Question: Here's the code from my
Controller Page
'''
public function table1(){
$this->load->model('test_model');
$data['value']= $this->test_model->getAlltable1();
$data['value2']= $this->test_model->getAlltable0();
$this->load->view('table1', $data);
}
'''
Views Page
'''
<table class="table">
<tbody>
<?php foreach ($value as $v){ ?>
<?php foreach ($value2 as $v2){ ?> //different table
<tr>
<td><?php echo $v->tech_voc?></td>
<td><?php echo ($v->tech_voc*$v2->tech_voc)?></td>
</tr>
<?php } ?>
<?php } ?>
'''
The output is somewhat like this
'''
1 .75
1 .75
1 .75
1 .75
'''
What I want to display is something like this
1 .75
What happen here is that, instead it multiply once, it all multiply each row. And I think it is because I put foreach inside a foreach Please help me.
EDIT
Oh yeah, I already tried deleting the foreach value2
but it says v2 is undefined variable
HOPE it helps.
NEW EDIT:---------------------------------------

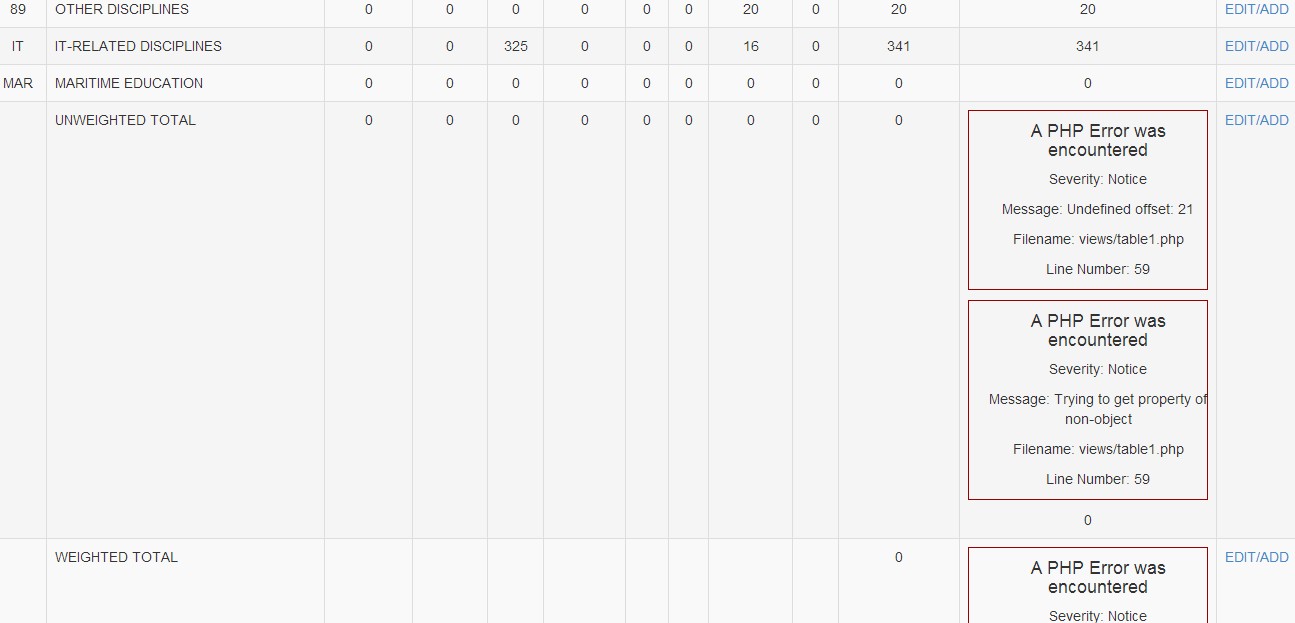
Answer: If you're trying to multiply where the keys are the same ('$value[0]*$value2[0]', '$value[1]*$value2[1]', etc) try this.
'''
<?php
$col1_sum = 0;
$col2_sum = 0;
foreach ($value as $k => $v){ ?>
<tr>
<td><?php echo $v->tech_voc?></td>
<td><?php echo ($v->tech_voc*$value2[$k]->tech_voc)?></td>
<?php //update sums
$col1_sum += $v->tech_voc;
$col2_sum += ($v->tech_voc*$value2[$k]->tech_voc);
?>
</tr>
<?php } ?>
<!-- row with sums -->
<tr>
<td><?php echo $col1_sum?></td>
<td><?php echo $col2_sum?></td>
</tr>
'''
Edited based on comments/chat to include a sum row.